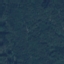
Label: Forest